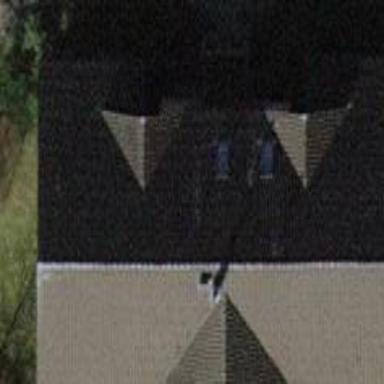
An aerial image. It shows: Building with gabled roof.